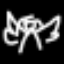
Label: angel